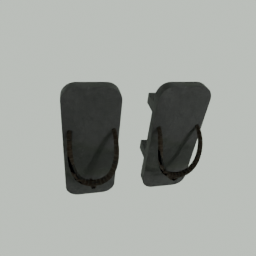
Label: people